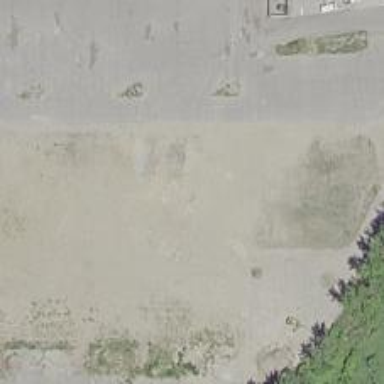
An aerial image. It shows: Brownfield site.